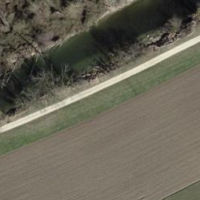
EUNIS habitat code: 52
Species observed at this site:
Prunus padus
Milvus migrans
Lacerta agilis